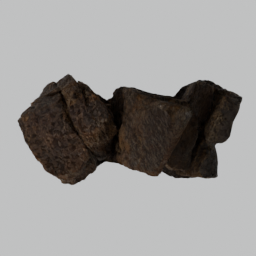
Label: nature